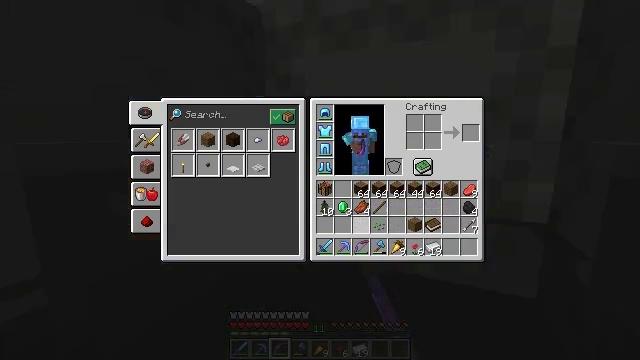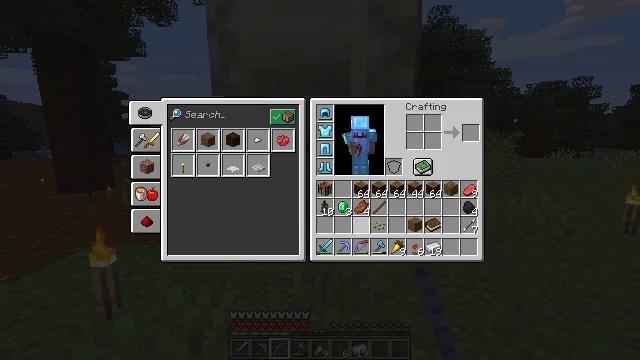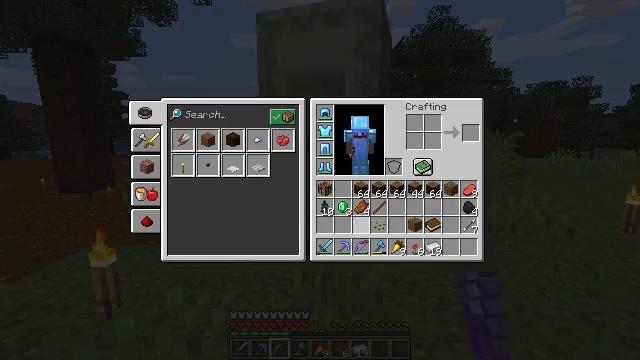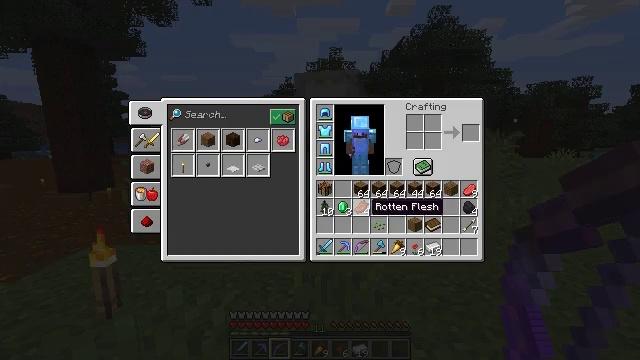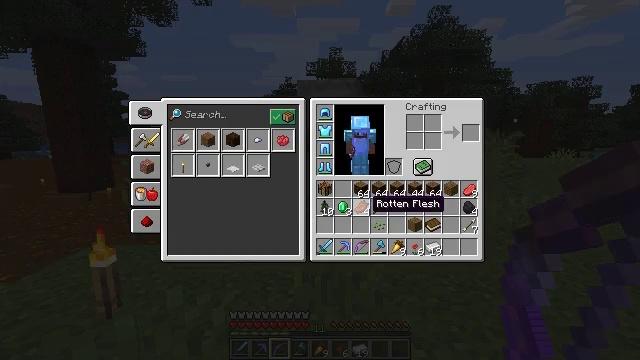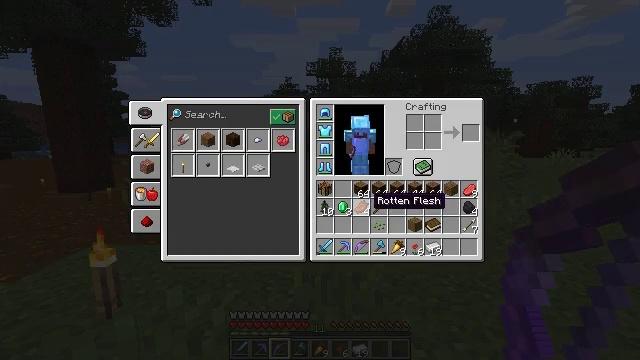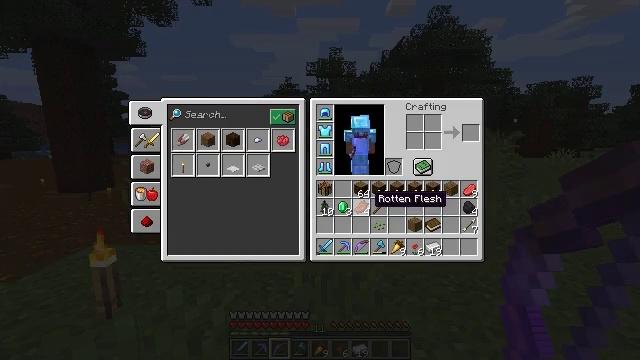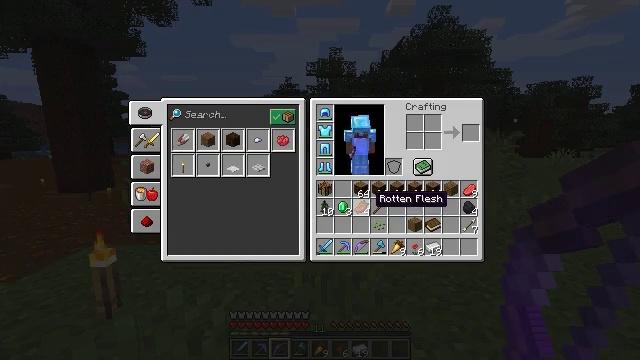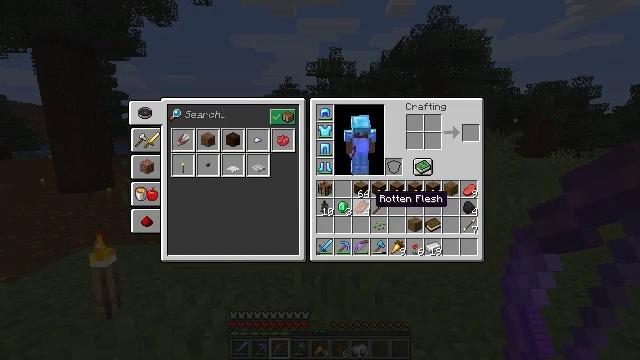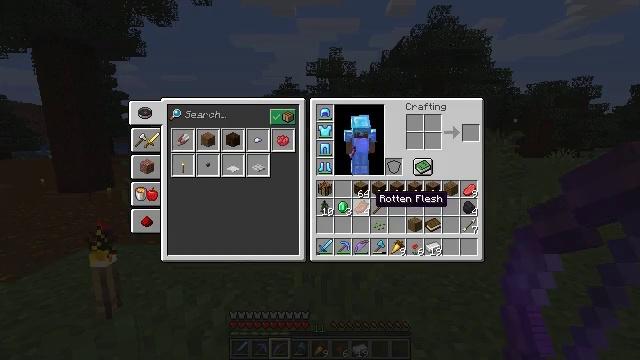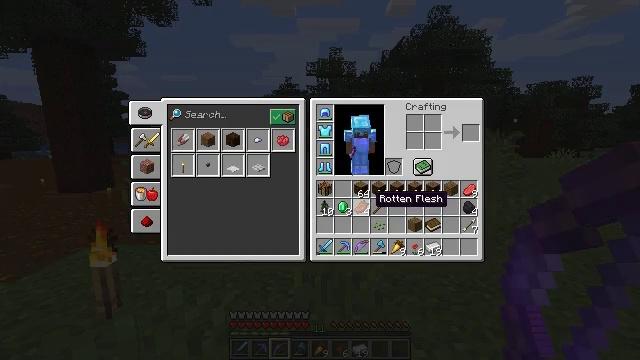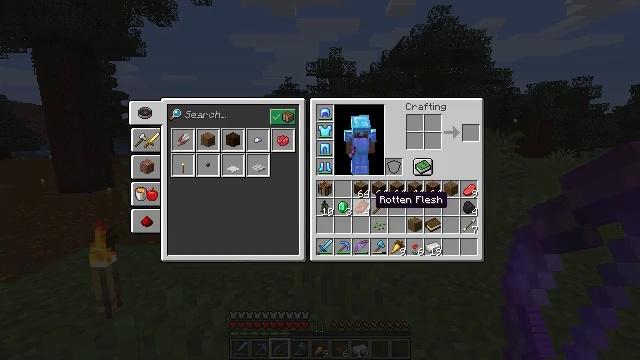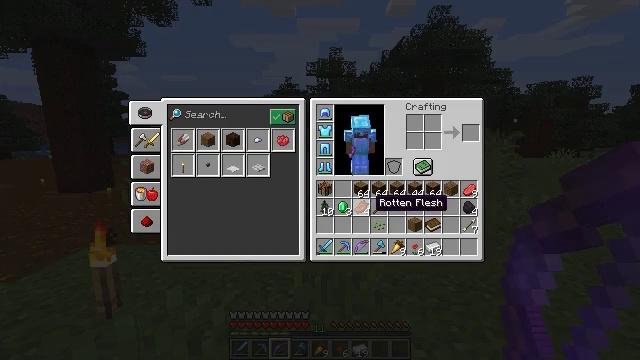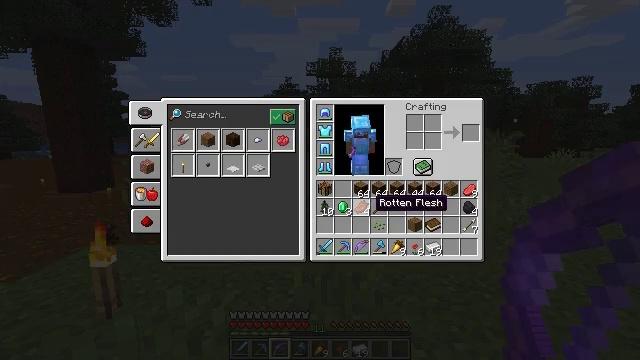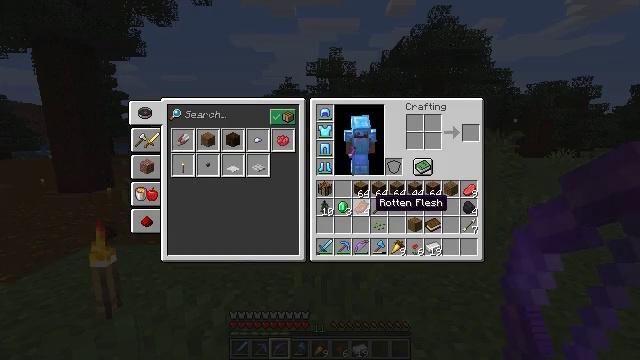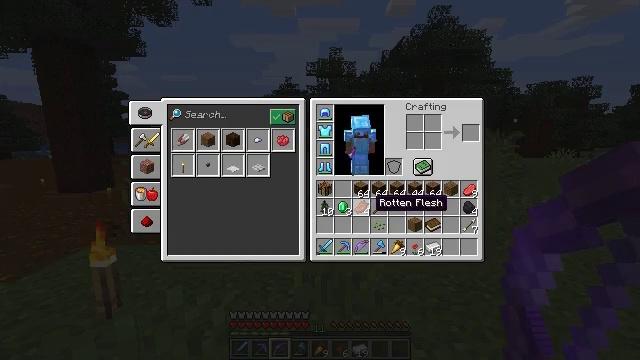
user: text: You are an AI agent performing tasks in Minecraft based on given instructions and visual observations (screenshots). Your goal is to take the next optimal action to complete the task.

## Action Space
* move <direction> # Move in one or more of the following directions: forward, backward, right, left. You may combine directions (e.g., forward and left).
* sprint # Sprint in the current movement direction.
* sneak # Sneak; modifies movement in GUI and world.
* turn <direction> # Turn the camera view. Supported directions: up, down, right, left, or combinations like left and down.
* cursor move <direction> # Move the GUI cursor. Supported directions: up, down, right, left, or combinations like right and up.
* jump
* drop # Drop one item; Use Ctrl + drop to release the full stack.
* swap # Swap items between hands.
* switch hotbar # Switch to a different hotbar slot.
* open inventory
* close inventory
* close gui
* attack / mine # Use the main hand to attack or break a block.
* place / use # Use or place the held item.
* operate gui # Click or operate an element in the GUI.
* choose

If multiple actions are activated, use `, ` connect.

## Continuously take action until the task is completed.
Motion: motion action
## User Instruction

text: Remove a stripped spruce log from the inventory.
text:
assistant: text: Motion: sprint, operate gui, open gui
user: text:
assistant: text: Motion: sprint, operate gui
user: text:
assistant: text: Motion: sprint, operate gui
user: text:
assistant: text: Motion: sprint, operate gui
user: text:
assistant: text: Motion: sprint, operate gui
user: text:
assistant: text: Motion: sprint, operate gui
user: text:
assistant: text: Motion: sprint, operate gui
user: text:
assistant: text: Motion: sprint, operate gui
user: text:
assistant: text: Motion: sprint, operate gui
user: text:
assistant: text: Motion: sprint, operate gui
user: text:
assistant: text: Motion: sprint, operate gui
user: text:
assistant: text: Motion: operate gui
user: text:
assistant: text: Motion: operate gui
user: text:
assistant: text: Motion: operate gui
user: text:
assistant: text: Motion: operate gui
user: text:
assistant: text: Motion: operate gui
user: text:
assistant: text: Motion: turn down, attack / mine, close gui
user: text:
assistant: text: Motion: attack / mine
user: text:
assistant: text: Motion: attack / mine
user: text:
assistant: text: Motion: attack / mine
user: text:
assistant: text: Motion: attack / mine
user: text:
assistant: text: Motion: attack / mine
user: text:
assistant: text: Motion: attack / mine
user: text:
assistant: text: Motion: attack / mine
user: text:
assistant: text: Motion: turn down, attack / mine
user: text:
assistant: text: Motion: move forward, attack / mine
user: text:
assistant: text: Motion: move forward, attack / mine
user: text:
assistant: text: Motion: move forward, attack / mine
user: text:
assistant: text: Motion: move forward, attack / mine
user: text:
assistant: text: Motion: move forward, attack / mine